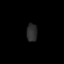
Tissue: lung
Cell type: Epithelial cells
Senescence score: 0.2123
Nuclear area (px): 189
Mean DAPI intensity: 43.952